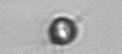
Label: Acanthoica_quattrospina